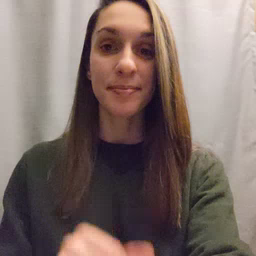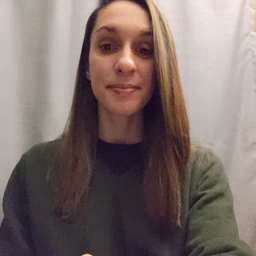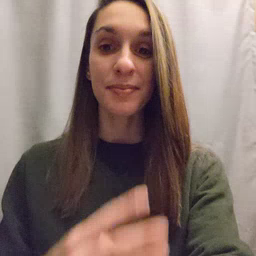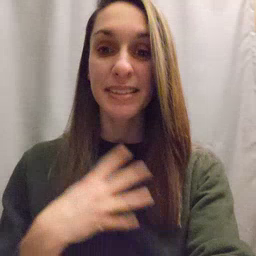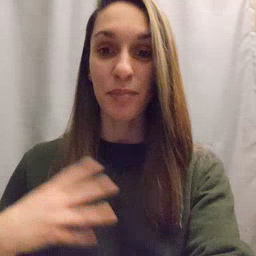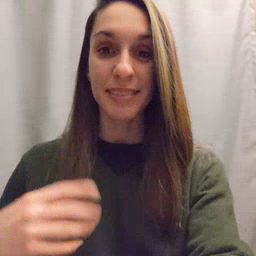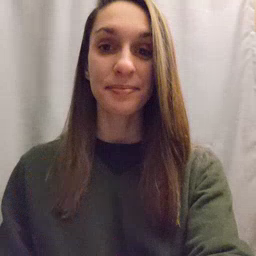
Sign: zebra